Question: I'm making a grid-based game where I want the user to be able to click on each selectable block in the grid to make the adjacent(horizontal,vertical,diagonal) blocks selectable and that block a selected block.All selected blocks should stay selected.I'm using two different classes called selectable and selected to tell the difference.Only the adjacent blocks of the current selected block should be selectable.Right now I want all selectable elements that are not adjacent to the current(last) selected element to return to their default state.Something like this(dark blue is selected and light blue is selectable):

I used some jQuery traversal methods but I'm stuck at a point and I can't figure out any efficient code.Please help!
Fiddle:
<URL>
HTML:
'''
<div class="outer">
<div class="inner">
<div class="grid">
<div class="column" id="column1">
<div id="1" class="block"></div>
<div id="6" class="block"></div>
<div id="11" class="block"></div>
<div id="16" class="block"></div>
<div id="21" class="block"></div>
<div id="26" class="block"></div>
</div>
<div class="column" id="column2">
<div id="2" class="block"></div>
<div id="7" class="block"></div>
<div id="12" class="block"></div>
<div id="17" class="block"></div>
<div id="22" class="block"></div>
<div id="27" class="block"></div>
</div>
<div class="column" id="column3">
<div id="3" class="block"></div>
<div id="8" class="block"></div>
<div id="13" class="block"></div>
<div id="18" class="block"></div>
<div id="23" class="block"></div>
<div id="28" class="block"></div>
</div>
<div class="column" id="column4">
<div id="4" class="block"></div>
<div id="9" class="block"></div>
<div id="14" class="block"></div>
<div id="19" class="block"></div>
<div id="24" class="block"></div>
<div id="29" class="block"></div>
</div>
<div class="column" id="column5">
<div id="5" class="block"></div>
<div id="10" class="block"></div>
<div id="15" class="block"></div>
<div id="20" class="block"></div>
<div id="25" class="block"></div>
<div id="30" class="block"></div>
</div>
</div>
'''
CSS:
'''
html,body{
width:100%;
height:100%;
margin:0 auto;
cursor:default;
}
.outer {
position: relative;
display:table;
width:100%;
height:85.25%;
background-color:#959595;
}
.inner {
display:table-cell;
text-align:center;
width:100%;
height:85.25%;
}
.grid{
margin-top: 2%;
margin-right: auto;
margin-left: auto;
border:0.7em solid #778086;
width:93%;
height:90%;
background-color: #B3B1B1;
clear:both;
}
.column{
width:20%;
height:100%;
float: left;
}
.block {
width:100%;
height:16.15%;
border: 0.1em solid #778086;
text-align: center;
font-size: 1.3em;
font-family: 'Roboto', sans-serif;
line-height: 2.8em;
}
.selected {
background-color:#2976A2;
color:#FFFFFF;
}
.selectable {
cursor: pointer;
cursor: hand;
background-color:#8DBFC4;
color:#FFFFFF;
}
'''
JS:
'''
$('#1').addClass('selected');
$('#2,#6,#7').addClass('selectable');
$(document).on('click','.selectable',function() {
$(this).toggleClass('selected').toggleClass('selectable');
var ind=$(this).index();
$(this).prev().toggleClass('selectable');
$(this).next().toggleClass('selectable');
if (ind!=0)
{
$(this).parent().prev().children().eq(ind-1).toggleClass('selectable');
$(this).parent().next().children().eq(ind-1).toggleClass('selectable');
}
$(this).parent().prev().children().eq(ind).toggleClass('selectable');
$(this).parent().next().children().eq(ind).toggleClass('selectable');
$(this).parent().prev().children().eq(ind+1).toggleClass('selectable');
$(this).parent().next().children().eq(ind+1).toggleClass('selectable');
$(this).parents().children('.selected.selectable').removeClass('selectable'); $(this).parents().siblings().children('.selected.selectable').removeClass('selectable');
});
'''
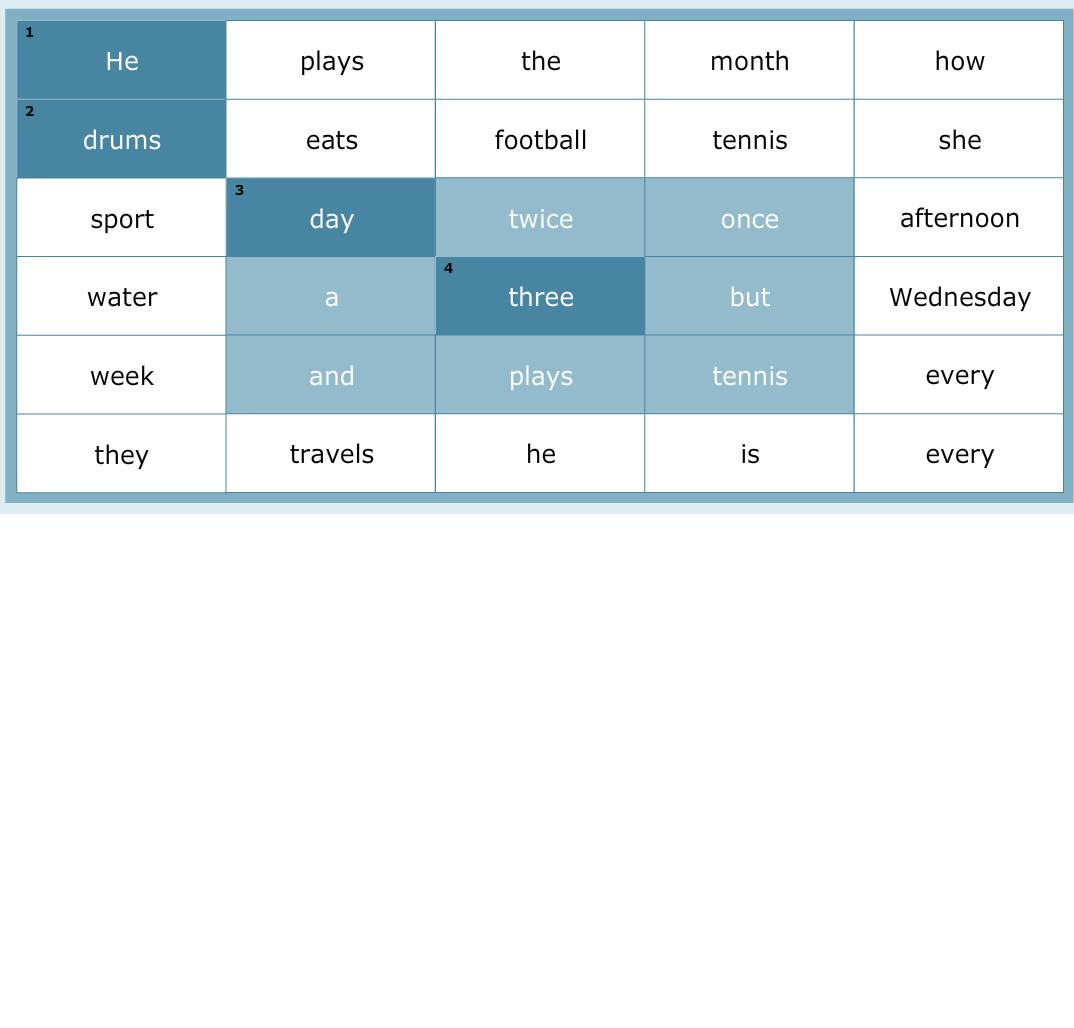
Answer: Try
'''
function markSelectable(el) {
el.addClass('selectable');
}
var $grid = $('.grid')
$grid.on('click', '.selectable:not(.selected)', function() {
var $this = $(this), ind = $this.index(), $parent = $this.parent(), count, filter;
$('.selectable', $grid).removeClass('selectable');
$this.addClass('selected');
markSelectable($this.prev(':not(.selected)'));
markSelectable($this.next(':not(.selected)'));
count = ind == 0 ? 2 : 3;
filter = '.block' + (ind > 1 ? ':gt(' + (ind - 2) + ')' : '') + ':lt('
+ count + '):not(.selected)';
markSelectable($(filter, $parent.prev()));
markSelectable($(filter, $parent.next()));
});
$('.block:first', $grid).addClass('selectable').trigger('click');
'''
Demo: <URL>